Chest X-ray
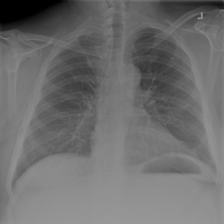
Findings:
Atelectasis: negative
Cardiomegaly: negative
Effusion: negative
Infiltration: negative
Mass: negative
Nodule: negative
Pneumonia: negative
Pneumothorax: negative
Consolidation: negative
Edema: negative
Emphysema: negative
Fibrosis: negative
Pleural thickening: negative
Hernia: negative